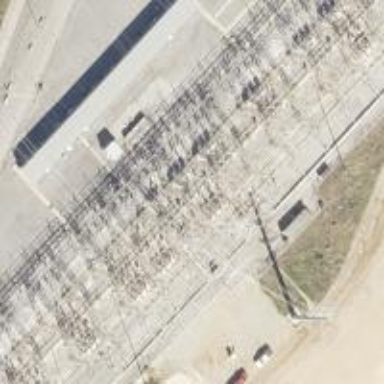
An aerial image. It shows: Switch for power supply.